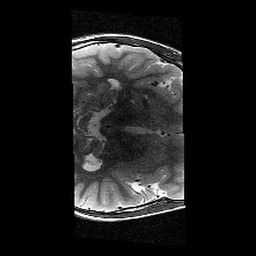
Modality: T2w
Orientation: axial
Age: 11
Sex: male
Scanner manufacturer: siemens
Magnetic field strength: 3 T
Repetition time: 9.23 s
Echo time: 0.067 s